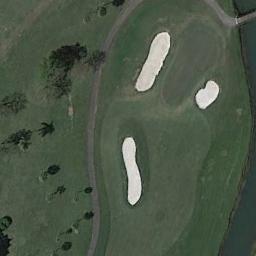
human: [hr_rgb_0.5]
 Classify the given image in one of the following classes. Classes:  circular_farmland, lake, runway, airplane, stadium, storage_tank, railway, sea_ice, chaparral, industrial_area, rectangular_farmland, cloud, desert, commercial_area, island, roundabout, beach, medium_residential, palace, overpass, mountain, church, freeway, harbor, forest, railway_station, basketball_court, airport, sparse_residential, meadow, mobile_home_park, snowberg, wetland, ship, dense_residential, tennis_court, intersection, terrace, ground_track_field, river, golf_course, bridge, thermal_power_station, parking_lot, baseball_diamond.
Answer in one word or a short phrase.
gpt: golf_course